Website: crate-barrel
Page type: billing-address
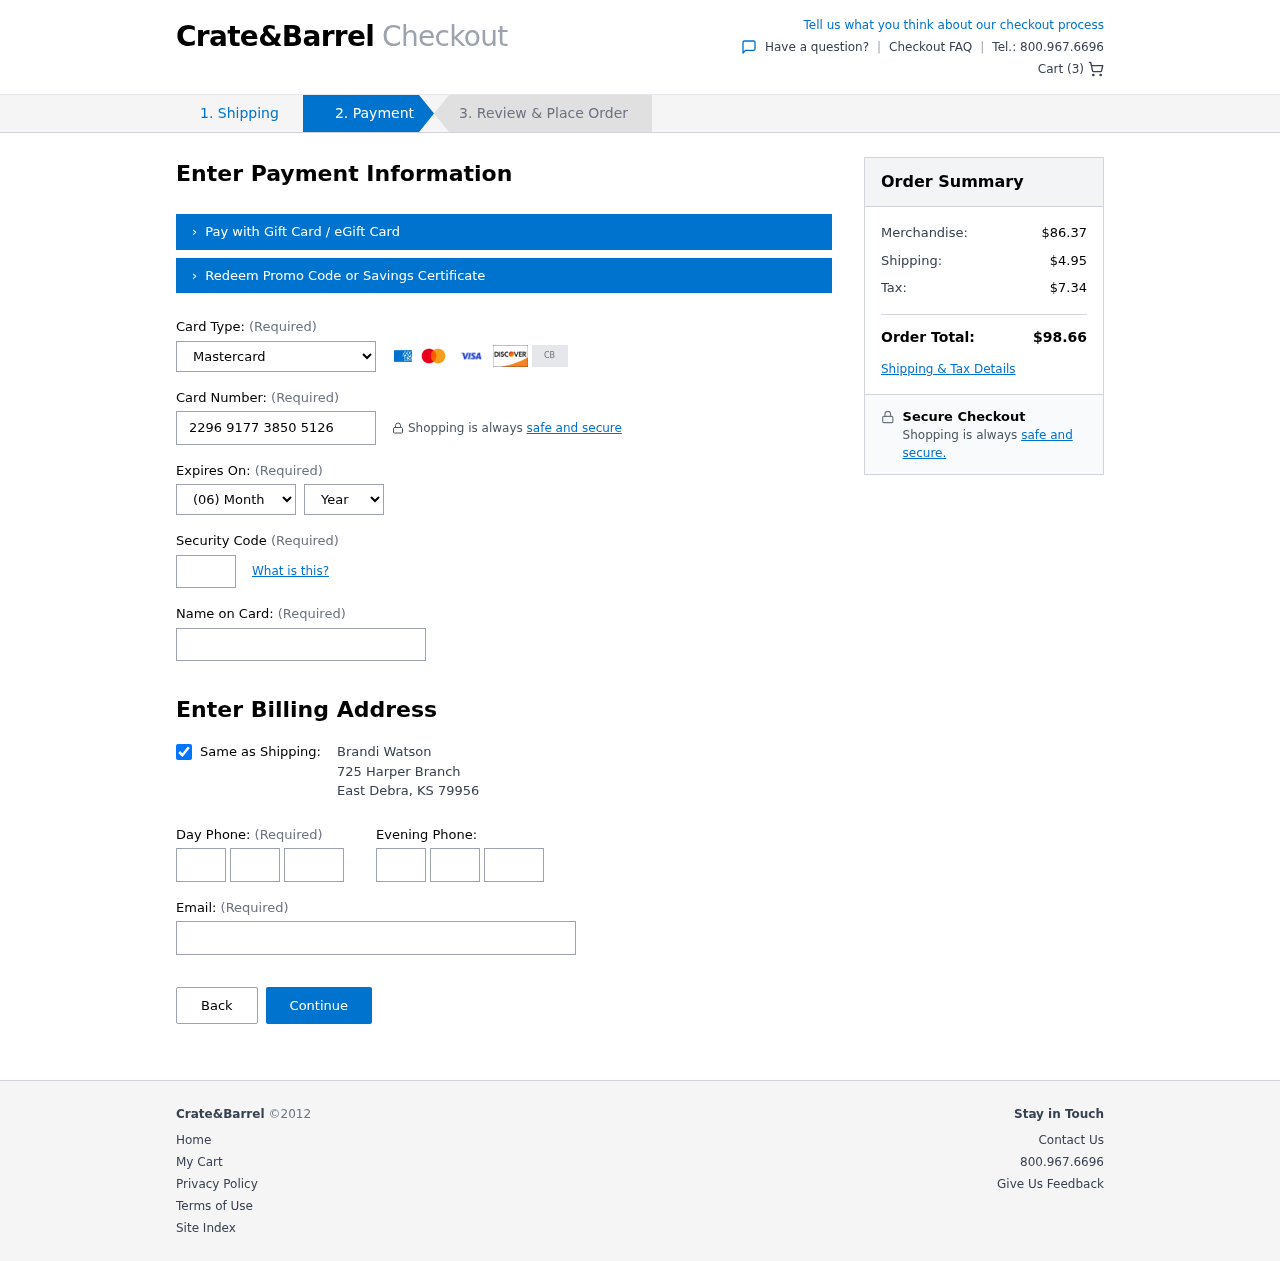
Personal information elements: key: PII_CARD_CVV
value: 285
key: PII_CARD_EXPIRY_MONTH
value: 06
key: PII_CARD_EXPIRY_YEAR
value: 30
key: PII_CARD_NUMBER
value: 2296 9177 3850 5126
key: PII_CARD_TYPE
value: Mastercard
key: PII_CITY
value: East Debra
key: PII_EMAIL
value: bwatson@gmail.com
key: PII_FULLNAME
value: Brandi Watson
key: PII_PHONE_ALT_AREA
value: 247
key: PII_PHONE_ALT_PREFIX
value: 990
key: PII_PHONE_ALT_SUFFIX
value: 3827
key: PII_PHONE_AREA
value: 279
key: PII_PHONE_PREFIX
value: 355
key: PII_PHONE_SUFFIX
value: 7218
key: PII_POSTCODE
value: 79956
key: PII_STATE_ABBR
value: KS
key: PII_STREET
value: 725 Harper Branch
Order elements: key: ORDER_NUM_ITEMS
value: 3
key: ORDER_SUBTOTAL
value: $86.37
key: ORDER_SHIPPING_COST
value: $4.95
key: ORDER_TAX
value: $7.34
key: ORDER_TOTAL
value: $98.66